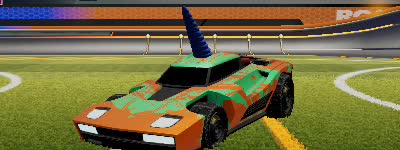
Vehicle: breakout